Question: I want to plot some points on an image and I'm using the following code for it:
'''
fig, ax = plt.subplots(1)
ax.imshow(img)
ax.plot(newModel[:, 0], newModel[:, 1])
ax.set_title("Model tooth " + str(model_number) + ": new model after " + str(it_count) + " iterations")
fig.savefig("Fit_models/" + str(file_number) + "_model_" + str(model_number) + "_newModel.png")
'''
It works, but this is the result:

I'd like for the axis to just go from 0 to the image shape instead of starting at -500.
Also I'd prefer if this could be saved on the full resolution of the image, instead of on a 800x600.
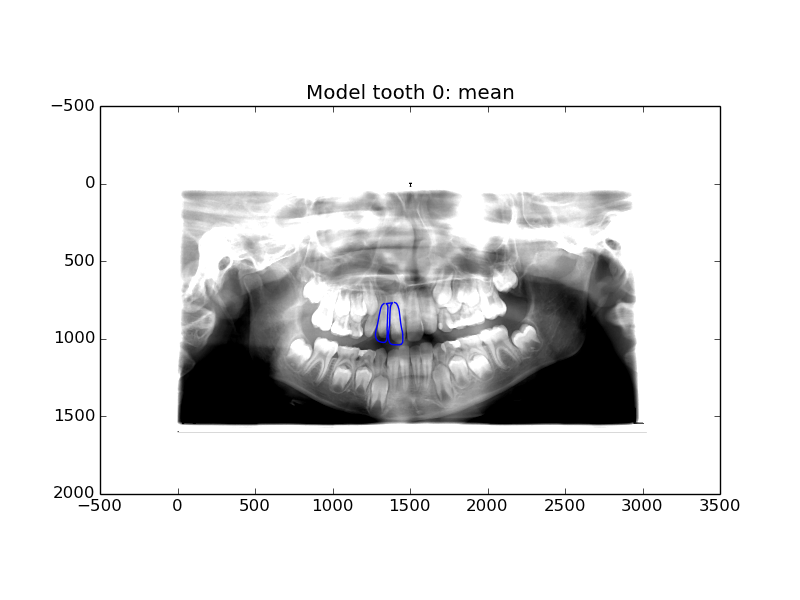
Answer: For the limits you can use:
'''
ax.set_xlim([xmin, xmax])
ax.set_ylim([ymin, ymax])
'''
And for the resolution you can use the dpi keyword:
'''
fig.savefig(fname, dpi=400)
'''
You can adjust the dpi to get the desired resolution.